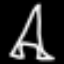
Label: The Eiffel Tower